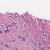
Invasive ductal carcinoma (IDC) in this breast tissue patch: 1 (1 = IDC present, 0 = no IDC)